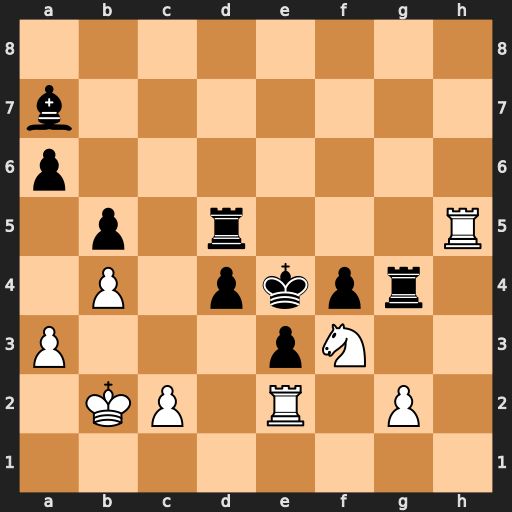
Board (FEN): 8/b7/p7/1p1r3R/1P1pkpr1/P3pN2/1KP1R1P1/8
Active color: w
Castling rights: -
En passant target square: -
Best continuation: Nd2#